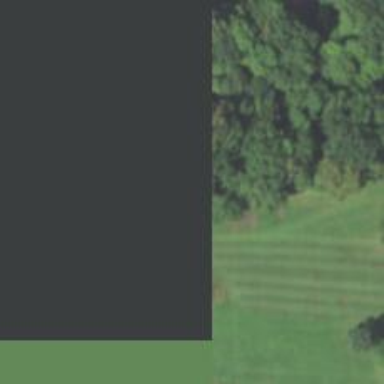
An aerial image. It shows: Path used for both walking and golf.